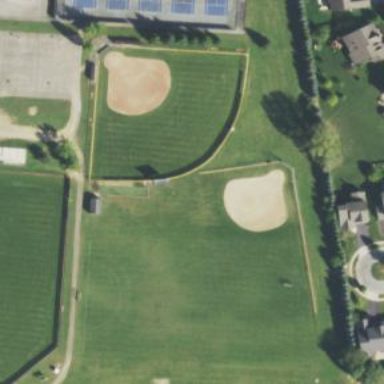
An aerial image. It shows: Baseball pitch for leisure land activities.